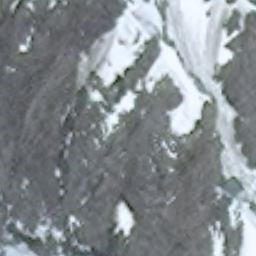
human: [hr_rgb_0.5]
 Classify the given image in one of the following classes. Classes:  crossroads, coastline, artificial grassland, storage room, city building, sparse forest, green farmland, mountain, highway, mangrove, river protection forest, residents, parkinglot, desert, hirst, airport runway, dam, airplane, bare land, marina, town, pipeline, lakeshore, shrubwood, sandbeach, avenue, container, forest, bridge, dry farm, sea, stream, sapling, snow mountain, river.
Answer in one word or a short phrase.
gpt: snow mountain